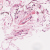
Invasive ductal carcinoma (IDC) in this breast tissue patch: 0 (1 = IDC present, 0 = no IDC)